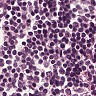
Metastatic tissue present: no